Question: Strangely, it seems that the 'EXISTS' clause is not supported by 'DBISAM''s sql engine, as it's always resulting in an SQL error. The following is a sample where EXISTS is being used. Am i missing anything here?
'''
update Table1 set HASXACTION = False
WHERE EXISTS (SELECT SERIALID
From Table2
LEFT JOIN Table1 ON (Table2 .AUXILACT = Table1 .CODE)
AND (Table2 .CHARTACT = Table1 .CHARTACT) )
'''
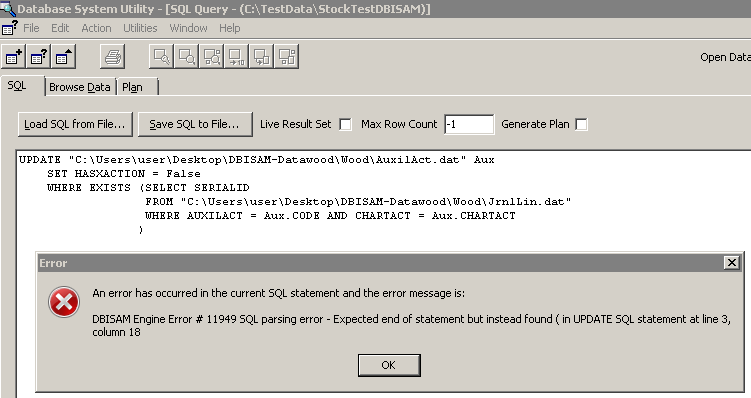
Answer: Never mind people, i just learned that DBISAM does not support EXISTS operator for specifying sub-select predicates in WHERE clauses. It's documented within DBISAM's help file(screenshot attached).